Question: I'm developing an Android application and now I'm creating a password screen which will have four editText to hold four digits.
This is my 'password.xml':
'''
<?xml version="1.0" encoding="utf-8"?>
<RelativeLayout xmlns:android="http://schemas.android.com/apk/res/android"
android:id="@+id/RelativeLayout1"
android:layout_width="match_parent"
android:layout_height="match_parent"
android:orientation="vertical" >
<EditText
android:id="@+id/firstNum"
android:layout_width="wrap_content"
android:layout_height="wrap_content"
android:layout_alignParentLeft="true"
android:layout_alignParentTop="true"
android:layout_marginLeft="14dp"
android:layout_marginTop="191dp"
android:ems="10"
android:inputType="textPassword"
android:lines="1"
android:maxLength="1"
android:maxLines="1"
android:minLines="1" >
<requestFocus />
</EditText>
</RelativeLayout>
'''
And this is what I get:

But the editText is too big.
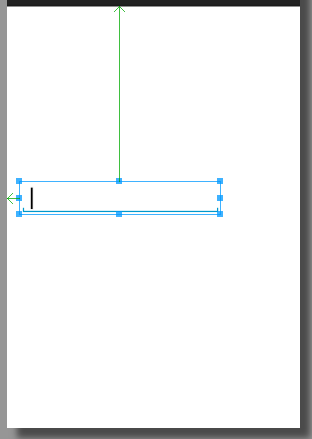
Answer: If you want to set physical your edittext's physical width you can use
'''
android:maxWidth="your size in dp"
'''
but if you want to receive single character in it you can use
'''
android:maxLength="1"
'''